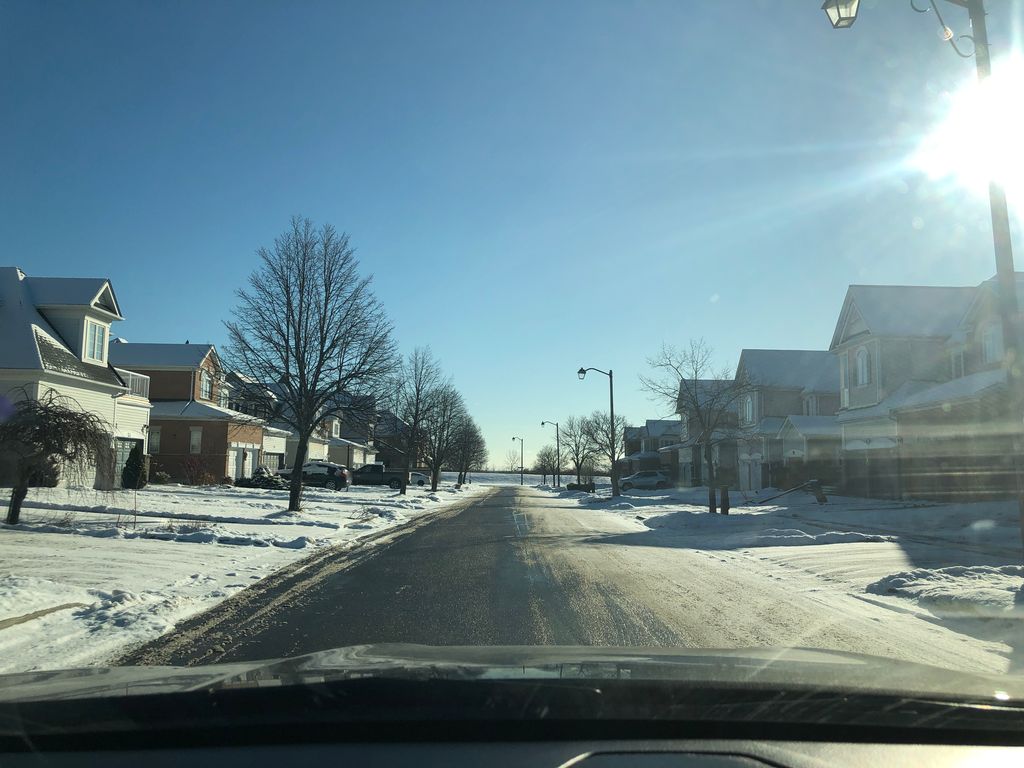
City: toronto